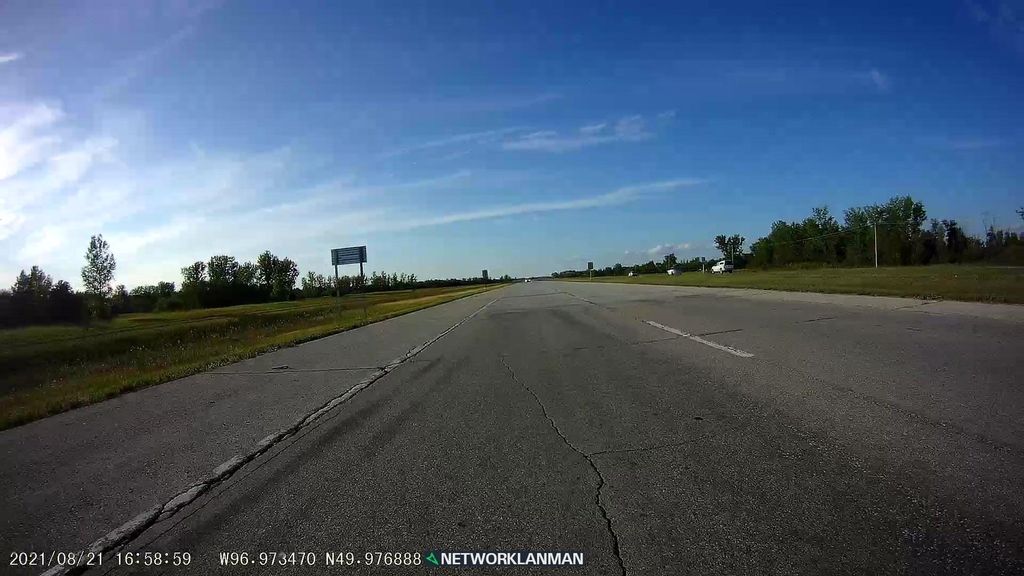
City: winnipeg